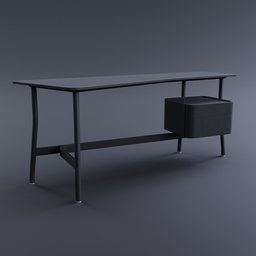
Label: furniture